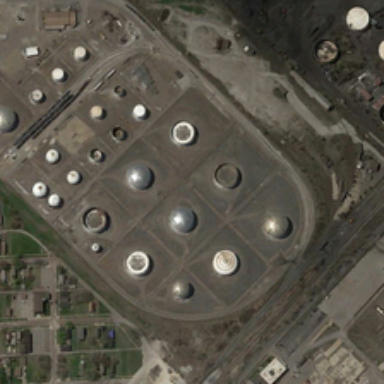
Some storage tanks are near many small buildings .